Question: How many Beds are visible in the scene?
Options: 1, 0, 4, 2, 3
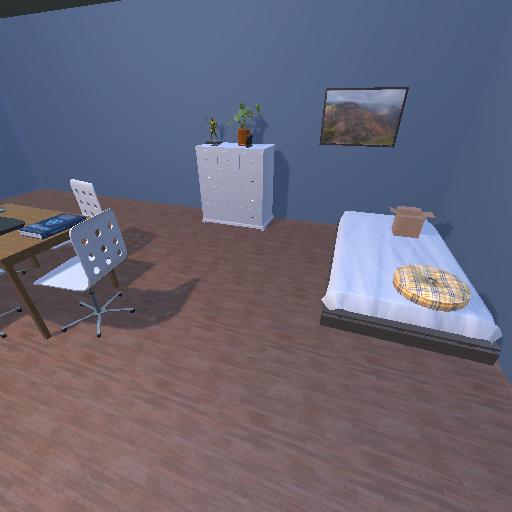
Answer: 1